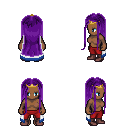
a pixel art fantasy rpg character, female body template, human, dark skin, white trimmed cape, red pants, purple extra-long hairstyle, gold tiara, maroon shoes, four views (front, back, left, right), 2x2 character sprite sheet, small pixel art, hard edges, no anti-aliasing